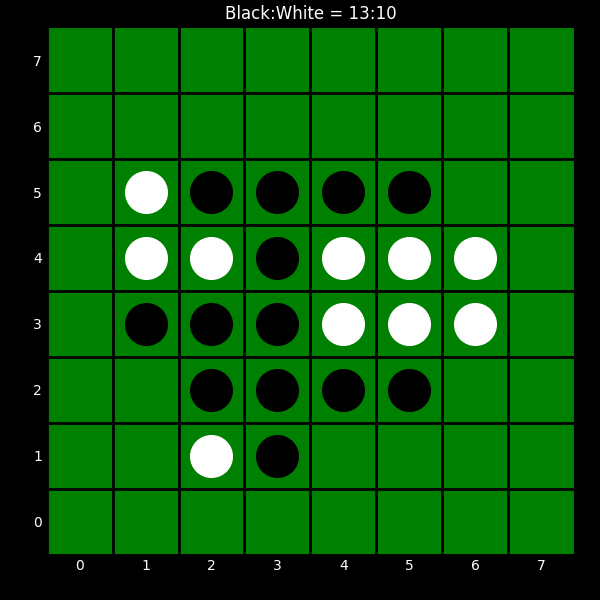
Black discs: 13
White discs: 10